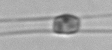
Label: Chaetoceros_similis